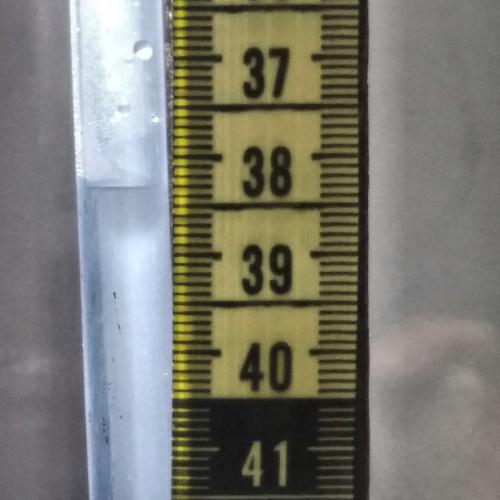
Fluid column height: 38.3 cm